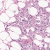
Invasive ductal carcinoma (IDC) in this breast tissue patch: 0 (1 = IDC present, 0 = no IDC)